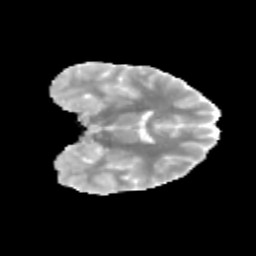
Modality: MD
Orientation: coronal
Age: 13
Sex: male
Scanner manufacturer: siemens
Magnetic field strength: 3 T
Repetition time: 3.8 s
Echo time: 0.07 s